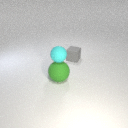
large green rubber sphere below small cyan rubber sphere